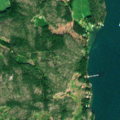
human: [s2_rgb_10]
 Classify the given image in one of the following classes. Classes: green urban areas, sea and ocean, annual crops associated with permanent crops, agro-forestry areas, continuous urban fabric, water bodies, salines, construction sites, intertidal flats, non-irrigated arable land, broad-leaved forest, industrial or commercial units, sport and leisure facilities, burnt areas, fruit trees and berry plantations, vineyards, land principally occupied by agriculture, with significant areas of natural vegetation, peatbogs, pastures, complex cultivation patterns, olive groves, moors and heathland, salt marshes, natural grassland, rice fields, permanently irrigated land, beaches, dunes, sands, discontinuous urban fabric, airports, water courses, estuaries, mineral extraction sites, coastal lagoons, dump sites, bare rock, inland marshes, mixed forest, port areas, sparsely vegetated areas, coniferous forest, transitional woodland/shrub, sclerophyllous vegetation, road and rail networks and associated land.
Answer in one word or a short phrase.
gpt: coniferous forest, mixed forest, sea and ocean